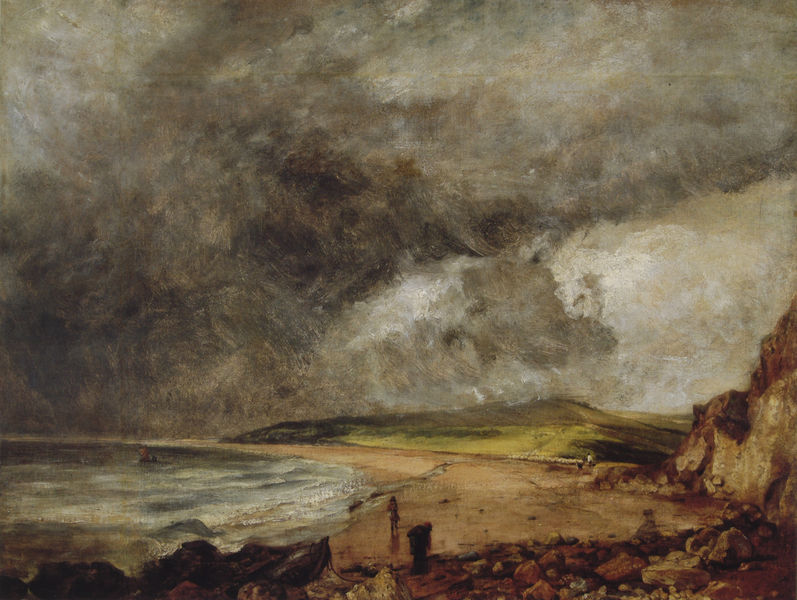
Titel: Weymouth Bay
Künstler: John Constable
Standort: Paris
Institution: Musée du Louvre
Schlagwörter: berg, blau, dunkel, felsen, gemälde, gewitter, himmel, mann, meer, vogel, wasser, weiß, wolken, grün, landschaft, menschen, sand, see, ufer, bewegung, braun, frau, grau, orange, schwarz, gras, wiese, wolke, leute, malerei, mensch, stein, steine, deich, feld, horizont, hügel, kalt, natur, weide, weite, wind, einsam, gewässer, figur, realismus, personen, person, england, gebeugt, boot, bewölkt, gischt, küste, schiff, segel, strand, welle, wellen, düster, abhang, sammeln, steinig, berge, fels, gebirge, klippen, leer, öde, geröll, steil, figuren, kies, romantik, angst, brandung, constable, gicht, naturgewalt, orkan, sturm, tosend, turner, unwetter, wetter, duktus, finster, stimmung, allein, bucht, klippe, steilküste, regen, bücken, spaziergang, sandstrand, wirbel, pinselstrich, bedrohung, hügelig, regenwolken, wanderer, mönch, grad, sammler, kliff, mee, strandgut, gewitterwolke, floß, flesen, unheil, william turner, strum, irland, tafelgemälde, muschelsucher, wirbelsturm, uferlandschaft, irlanf, stumrm, 19. jahrhundert